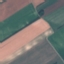
Label: AnnualCrop